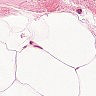
Metastatic tissue present: no